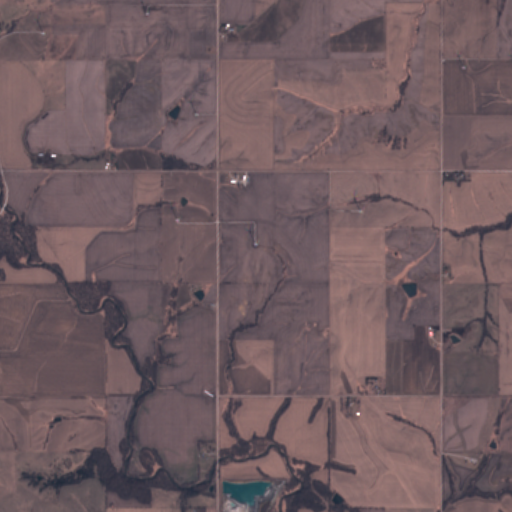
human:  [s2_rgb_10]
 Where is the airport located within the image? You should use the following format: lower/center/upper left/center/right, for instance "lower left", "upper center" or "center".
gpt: There is no airport in the image.